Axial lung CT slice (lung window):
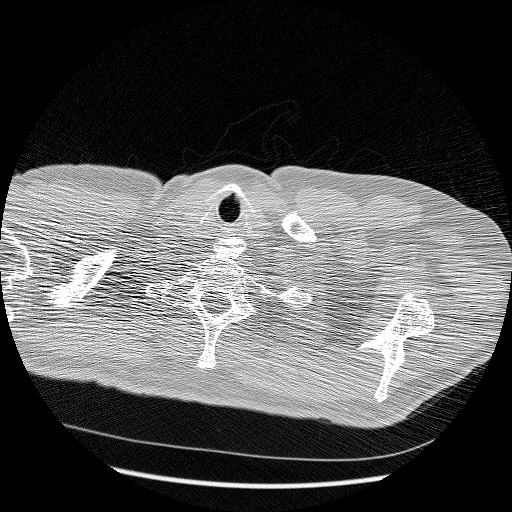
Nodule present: no